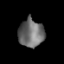
Tissue: lung
Cell type: Epithelial cells
Senescence score: 0.2427
Nuclear area (px): 690
Mean DAPI intensity: 109.057